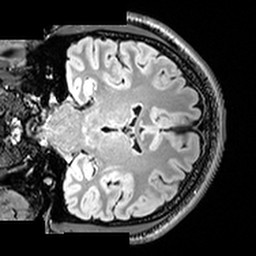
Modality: T2w
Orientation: coronal
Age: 24
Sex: male
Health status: healthy
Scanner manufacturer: siemens
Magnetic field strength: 3 T
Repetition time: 5 s
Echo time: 0.397 s